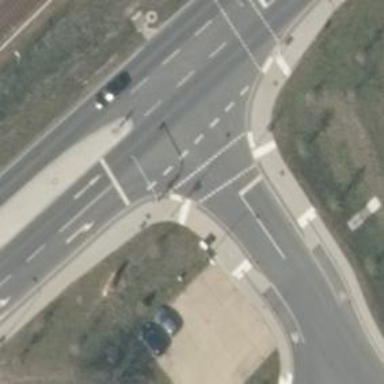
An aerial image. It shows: Road with traffic signals.